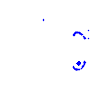
Particle: pion